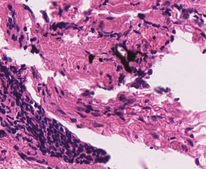
Tumor epithelial tissue: no
Tumor-associated stroma tissue: yes
Normal tissue: no